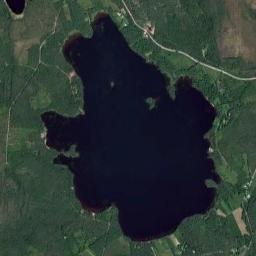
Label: lake